Question: Working with one bar chart with d3.js I am unable to align ticks in x axis with bars.

In left and right verges the ticks are ok, but not in the middle.
Here is the code:
'''
var formatDate = d3.time.format("%e %b");
var height = 325;
var xTimeScale = d3.time.scale()
.domain([new Date(data[0].date), d3.time.day.offset(new Date(data[data.length - 2].date), 1)])
.range([30, width]);
var xAxis = d3.svg.axis()
.scale(xTimeScale)
.orient("bottom")
.ticks(d3.time.days, .1)
.tickFormat(formatDate);
chart.append("g")
.attr("class", "xaxis axis")
.attr("transform", "translate(0," + height + ")")
.call(xAxis);
chart.selectAll(".xaxis text")
.attr("transform", function(d) {return "translate(" + this.getBBox().height * -2 + "," + this.getBBox().height + ")rotate(-45)";});
'''
What am I missing?
Thanks in advance.
Here is the <URL> suggestions.
My problem now is to align text with the center of bar and not in left.
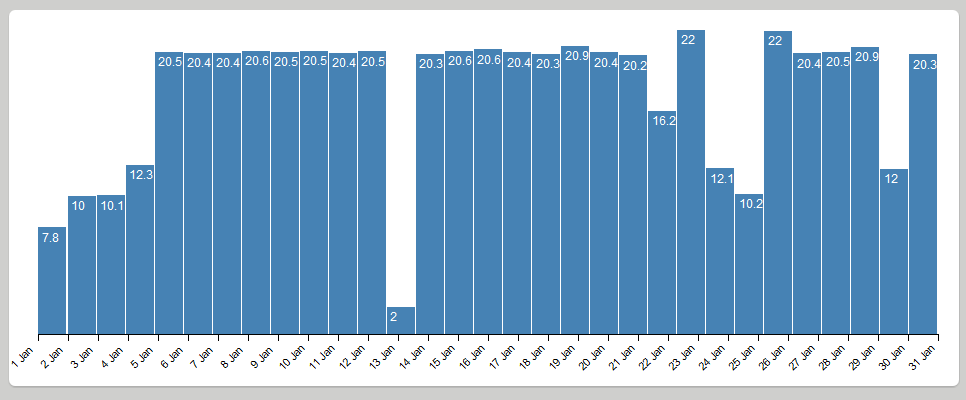
Answer: From the looks of your graph, you lost a bar's worth of space. If all the bars are supposed to be left-aligned against a tick, that final bar you have should be to the right of the January 31st tick.
You might need to add the February 1st tick by perhaps changing the [data.length - 2] to [data.length - 1] in the domain() for your xTimeScale.
Then for display purposes, you could probably remove the last tick axis text with:
'''
d3.select(chart.selectAll(".xaxis text")[0].pop()).remove();
'''
The inner selectAll should get the array containing your xAxis tick texts and then pop the very last tick. This last tick should then be removed by the outer select.